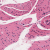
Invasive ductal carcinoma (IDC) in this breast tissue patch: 0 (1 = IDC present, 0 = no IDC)